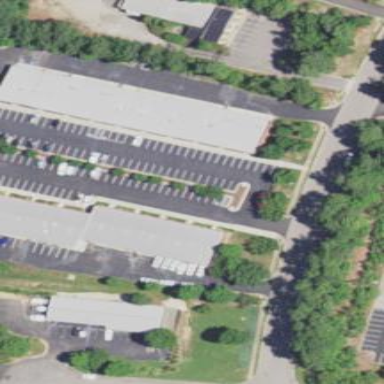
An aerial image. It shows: Road serving as parking aisle.